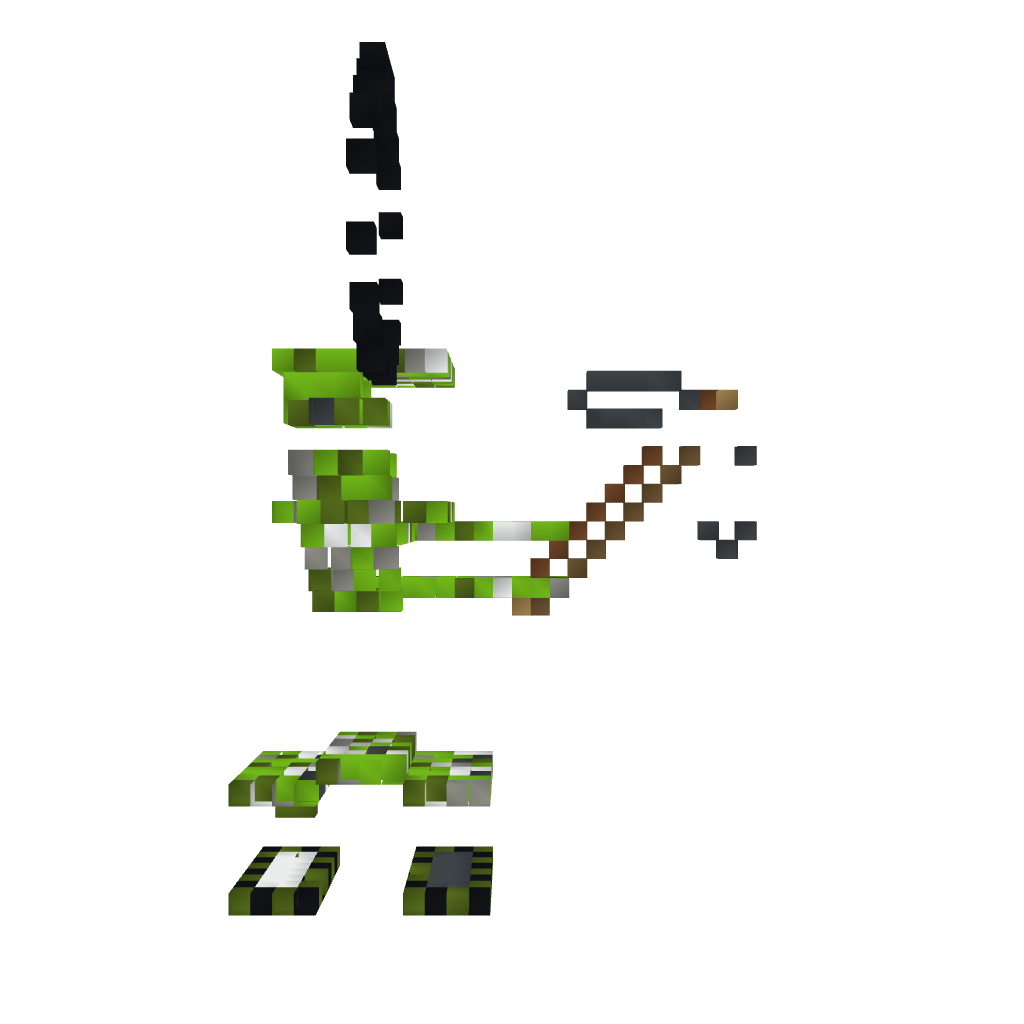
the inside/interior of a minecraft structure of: Creeper Revenge